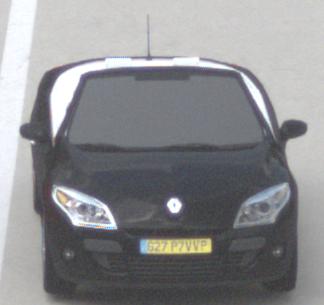
Make: Renault
Model: Mégane Coupé-Cabriolet 1.6 16V 110
Detailed model: Mégane (III) Coupé-Cabriolet
Model produced from: 2010/06
Model produced until: 2013/03
Doors: 2
Color: black
Road condition: dry road
Daytime: morning or afternoon
Contrast: low contrast